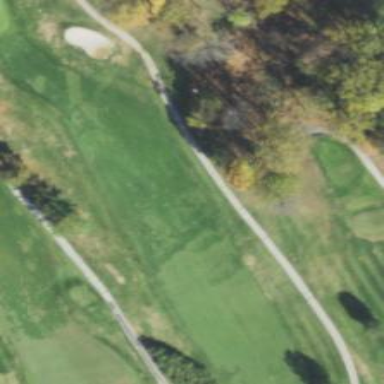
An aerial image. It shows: Golf fairway in the image.